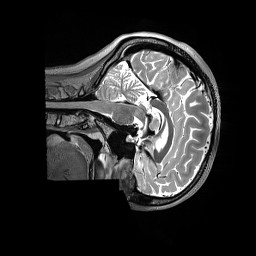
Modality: T2w
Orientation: sagittal
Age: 26
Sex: female
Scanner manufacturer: siemens
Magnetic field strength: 3 T
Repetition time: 3.2 s
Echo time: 0.564 s